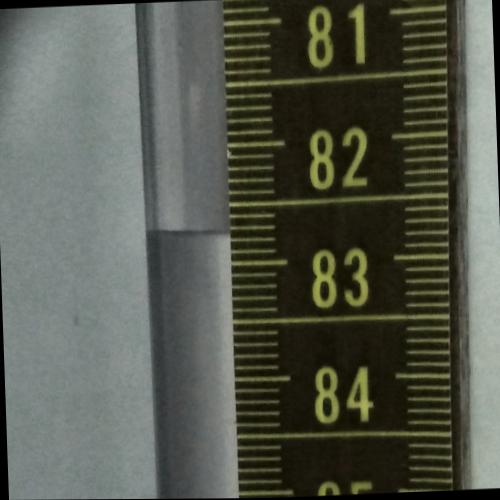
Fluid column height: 82.8 cm